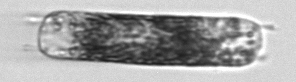
Label: Hemiaulus